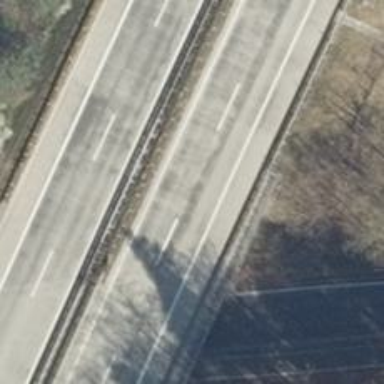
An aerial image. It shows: Concrete bridge located on motorway.